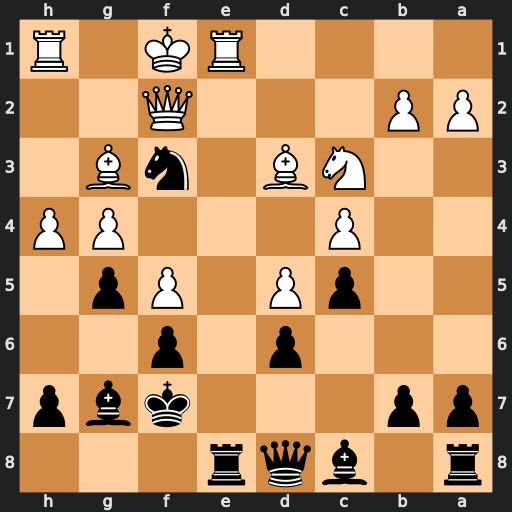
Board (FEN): r1bqr3/pp3kbp/3p1p2/2pP1Pp1/2P3PP/2NB1nB1/PP3Q2/4RK1R
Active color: b
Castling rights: -
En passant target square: -
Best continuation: Rxe1+ Qxe1 Nxe1